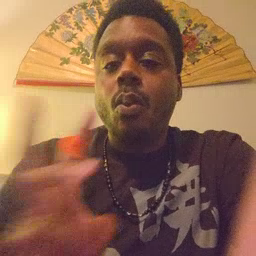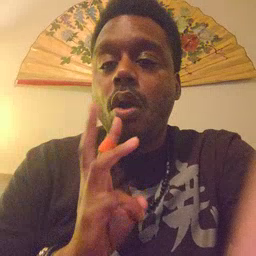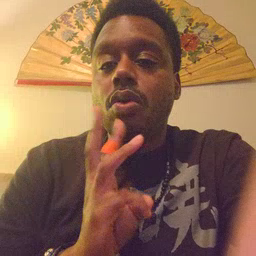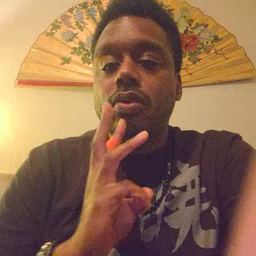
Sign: water